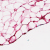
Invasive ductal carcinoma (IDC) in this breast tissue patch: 0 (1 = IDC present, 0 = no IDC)